Interaction volume radius: 10 \u00c5
Interaction volume height: 20 \u00c5
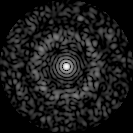
Disorder parameter: 0.8338